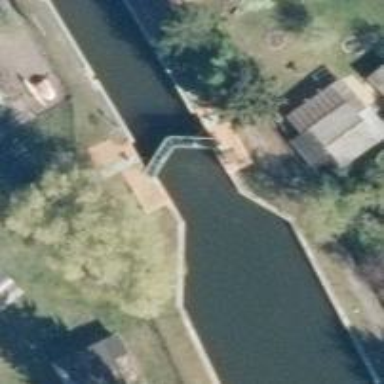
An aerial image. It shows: Lock gate on waterway.